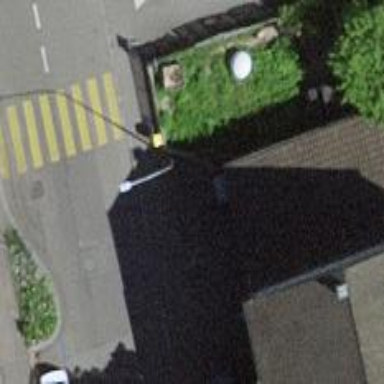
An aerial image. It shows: Post box is visible.